Field crop: tomato
Growth stage: 1
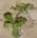
Species: portulaca